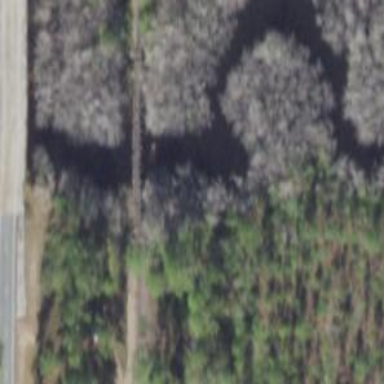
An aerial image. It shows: Disused railway bridge.